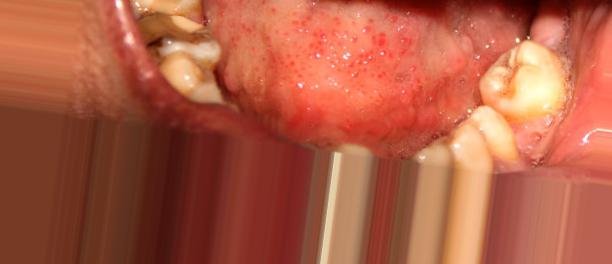
Condition: Caries